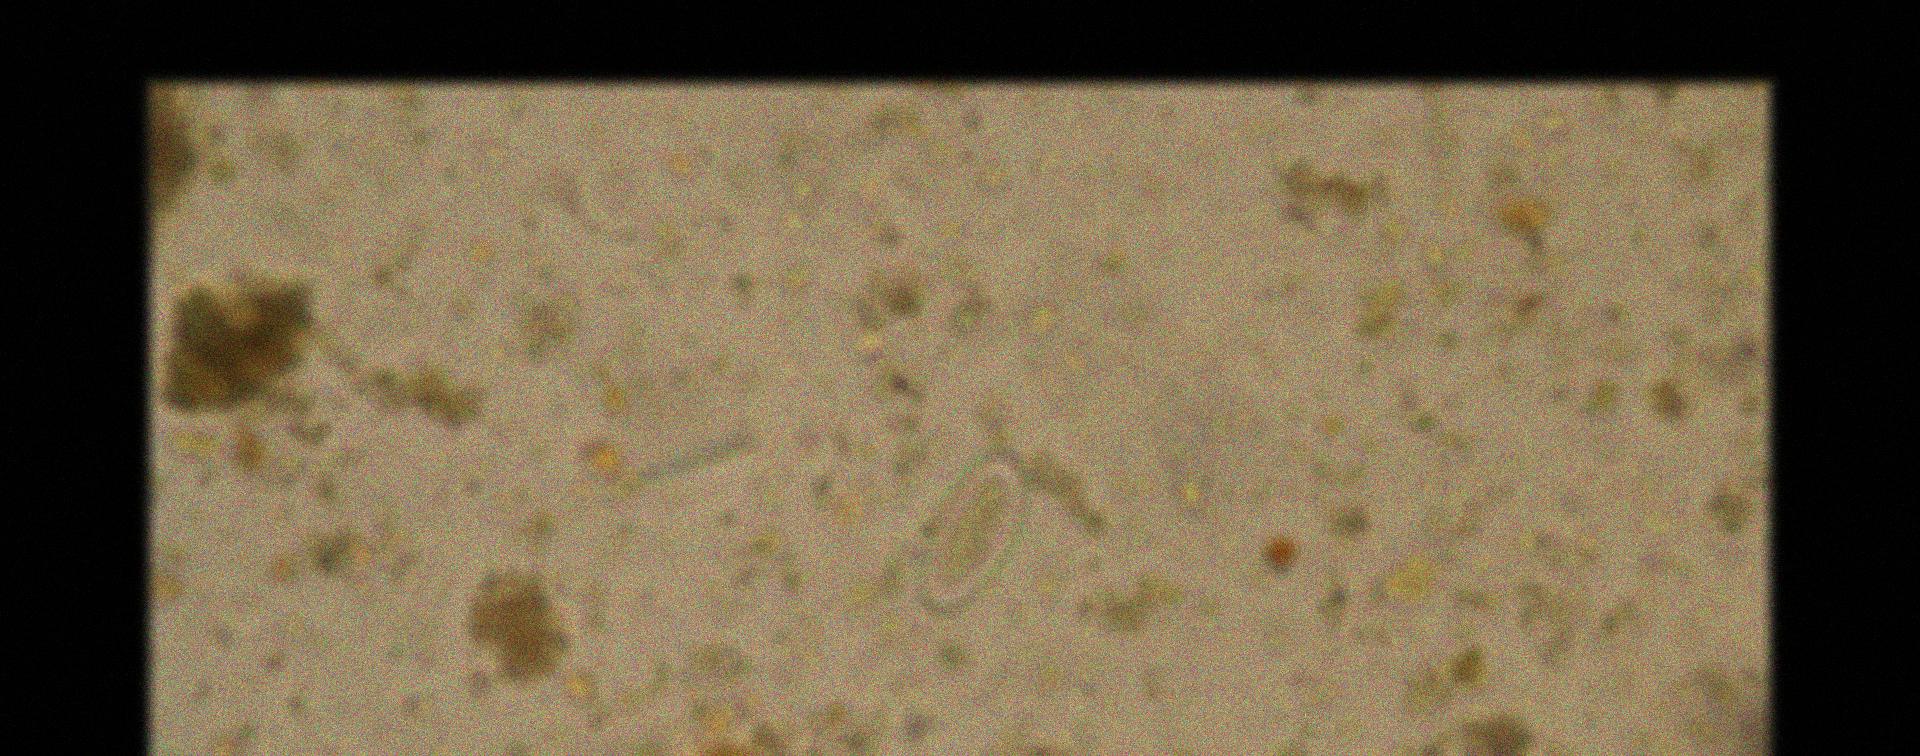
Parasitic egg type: Enterobius vermicularis